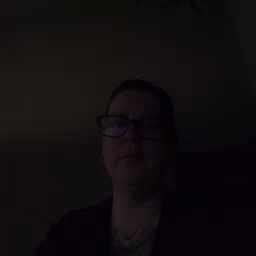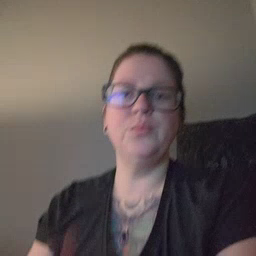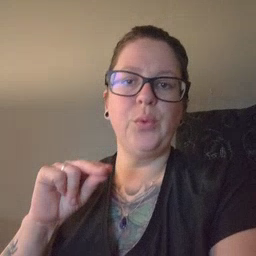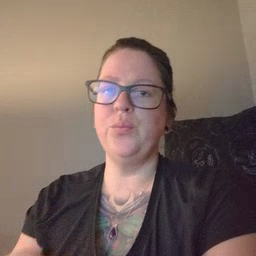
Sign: no